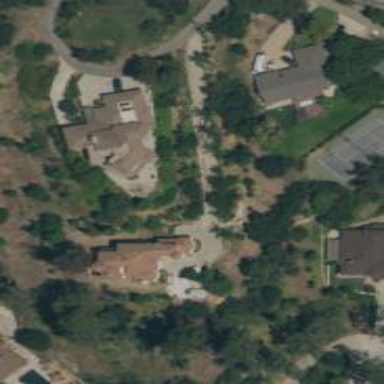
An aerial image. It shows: Driveway leading to service road.